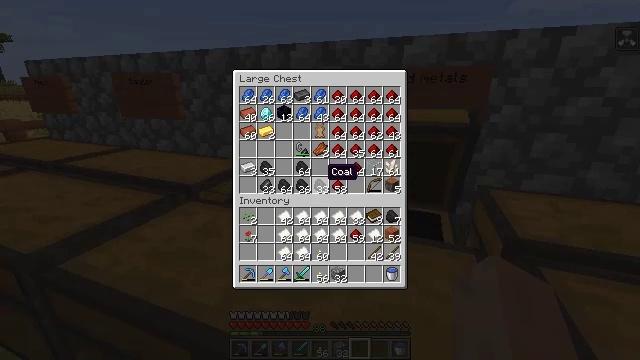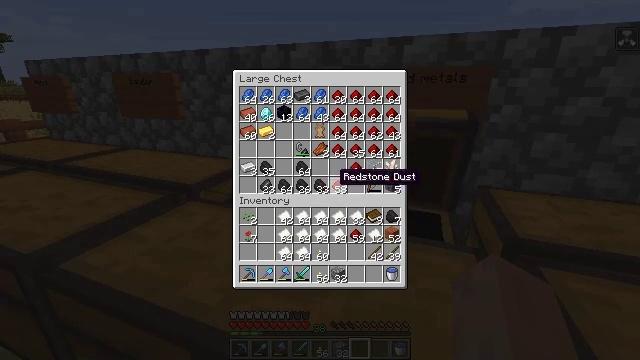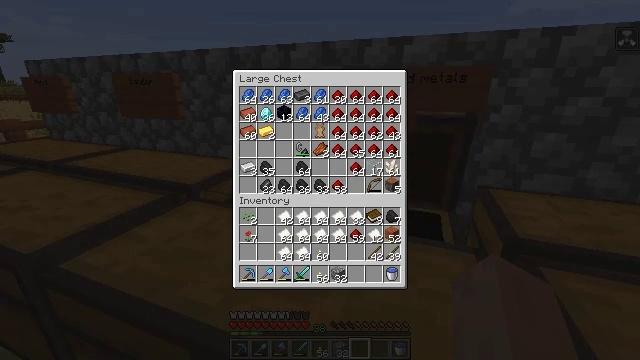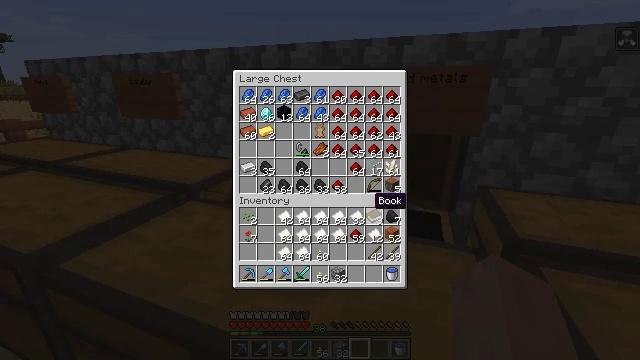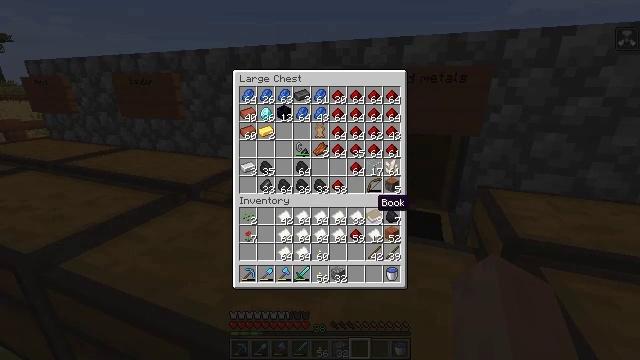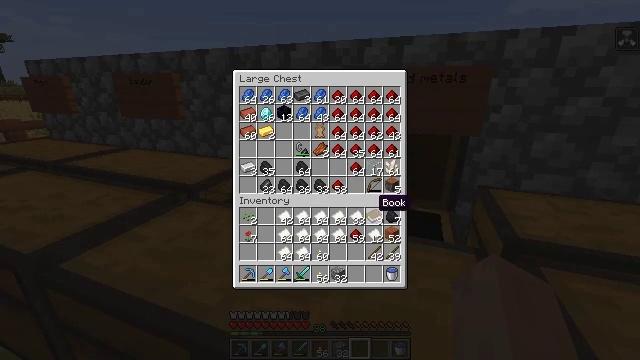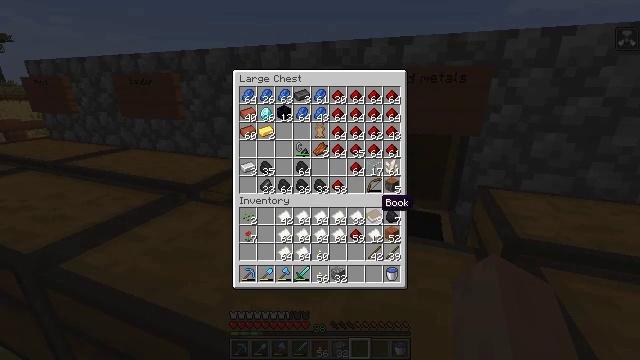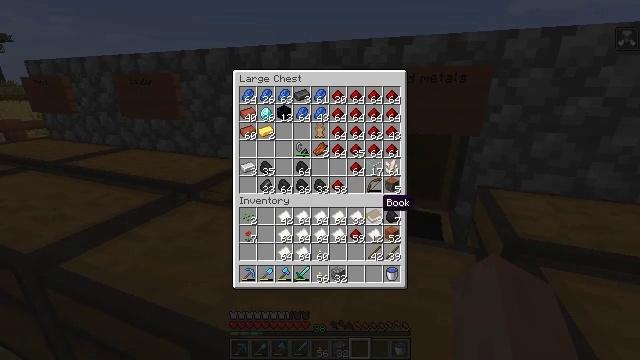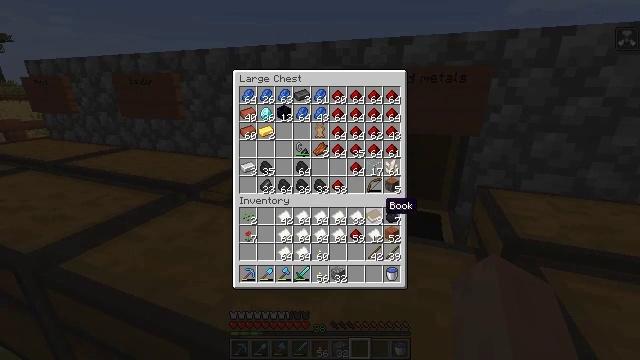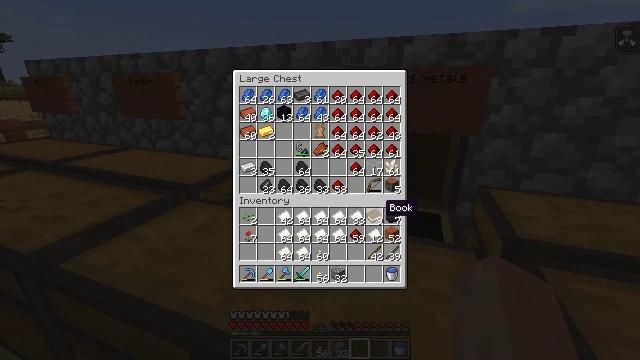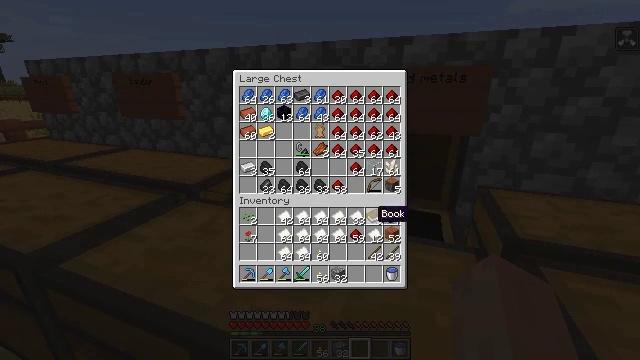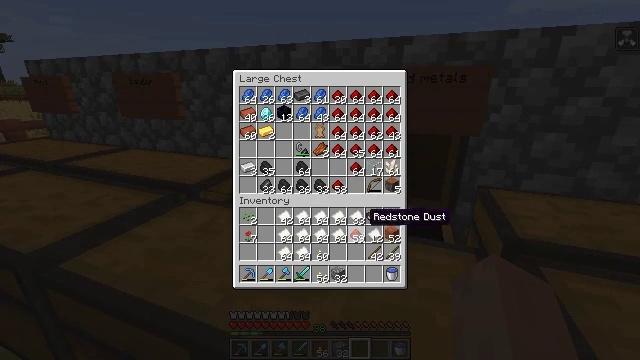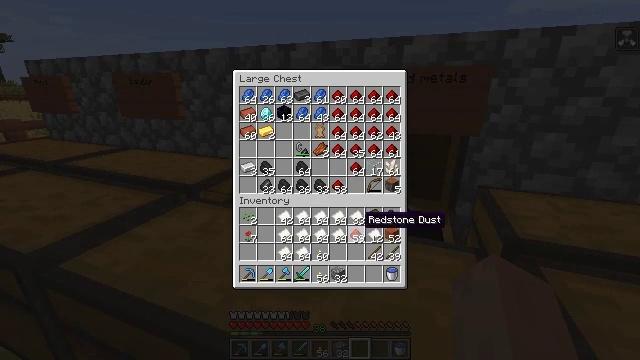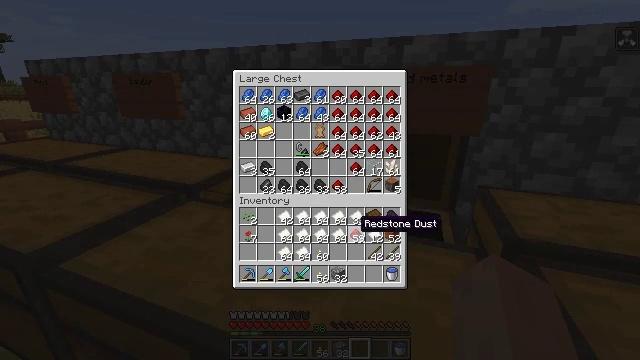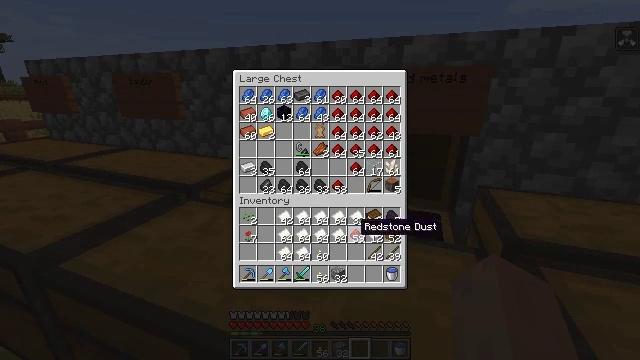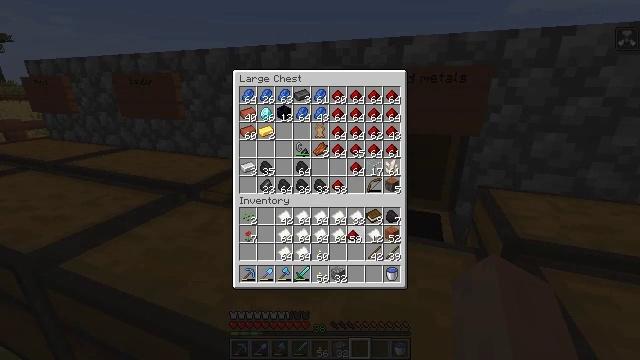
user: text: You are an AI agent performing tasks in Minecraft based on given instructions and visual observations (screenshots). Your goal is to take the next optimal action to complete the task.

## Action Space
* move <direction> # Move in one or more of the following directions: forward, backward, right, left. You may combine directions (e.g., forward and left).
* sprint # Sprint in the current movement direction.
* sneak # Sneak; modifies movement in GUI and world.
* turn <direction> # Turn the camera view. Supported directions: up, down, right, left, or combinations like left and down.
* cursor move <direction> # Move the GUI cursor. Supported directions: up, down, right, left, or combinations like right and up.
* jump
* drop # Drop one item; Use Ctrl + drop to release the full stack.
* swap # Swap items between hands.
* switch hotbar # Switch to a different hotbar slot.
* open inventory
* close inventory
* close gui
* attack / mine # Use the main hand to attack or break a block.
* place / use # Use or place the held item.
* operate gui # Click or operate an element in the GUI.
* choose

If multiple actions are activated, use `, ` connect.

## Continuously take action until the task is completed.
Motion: motion action
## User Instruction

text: Remove wheat seeds from the inventory.
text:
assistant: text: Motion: cursor move right
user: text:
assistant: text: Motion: cursor move right and down
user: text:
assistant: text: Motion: cursor move right and down
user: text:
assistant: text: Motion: no_op
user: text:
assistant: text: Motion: no_op
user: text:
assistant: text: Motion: no_op
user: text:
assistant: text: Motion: no_op
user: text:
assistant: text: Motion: no_op
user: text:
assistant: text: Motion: no_op
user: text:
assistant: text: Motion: cursor move left
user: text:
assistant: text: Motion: cursor move left
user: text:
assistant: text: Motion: no_op
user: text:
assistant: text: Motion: no_op
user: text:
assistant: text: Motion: no_op
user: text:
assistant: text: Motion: operate gui
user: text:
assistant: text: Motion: operate gui
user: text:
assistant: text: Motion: operate gui
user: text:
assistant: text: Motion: no_op
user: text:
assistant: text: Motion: cursor move up
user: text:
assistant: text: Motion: cursor move up
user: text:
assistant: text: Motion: cursor move up
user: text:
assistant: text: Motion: no_op
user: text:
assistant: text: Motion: no_op
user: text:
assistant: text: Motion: no_op
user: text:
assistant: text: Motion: no_op
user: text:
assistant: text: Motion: no_op
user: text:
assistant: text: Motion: operate gui
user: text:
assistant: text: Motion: operate gui
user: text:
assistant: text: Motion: operate gui
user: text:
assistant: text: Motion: no_op